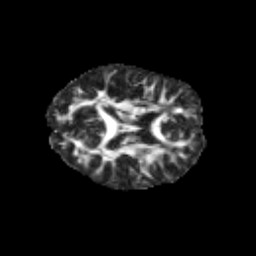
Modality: FA
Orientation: axial
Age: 11
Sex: female
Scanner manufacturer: siemens
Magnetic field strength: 3 T
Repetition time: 3.8 s
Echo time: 0.07 s